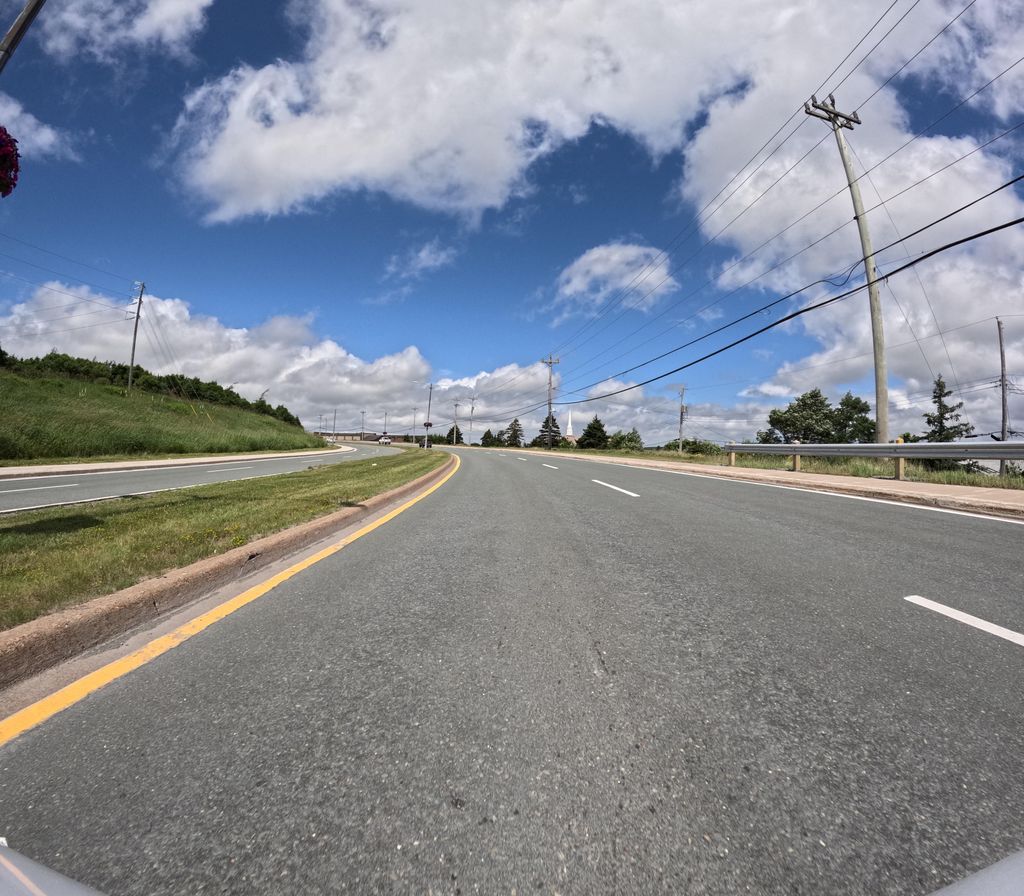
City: st_johns